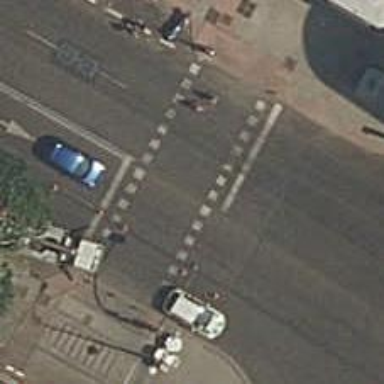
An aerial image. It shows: Zebra crossing with traffic signals. The crossing is marked by traffic lights.